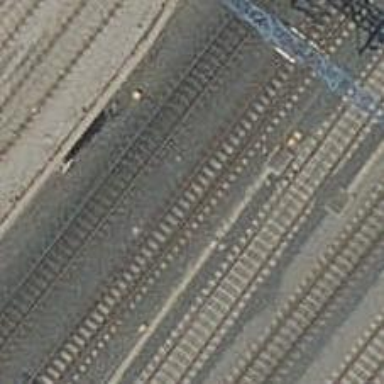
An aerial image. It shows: Railway track with contact lines for electrification.